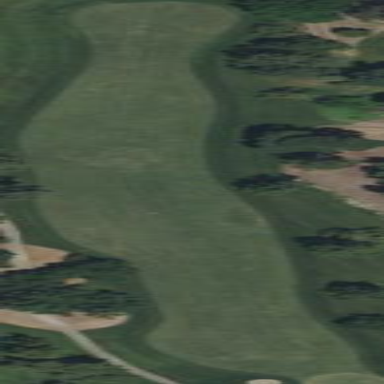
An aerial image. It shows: Grassy area designated as golf fairway.